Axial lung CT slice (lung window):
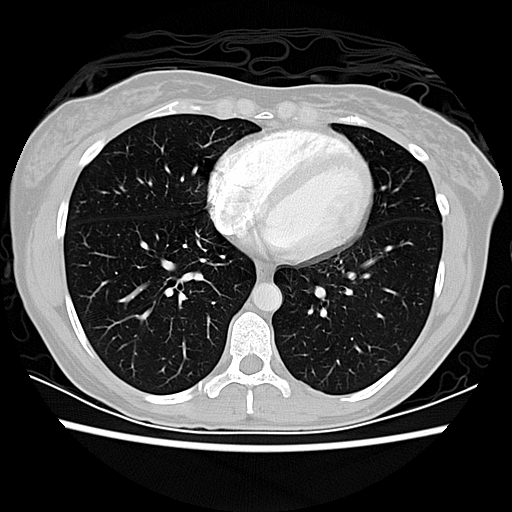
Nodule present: no